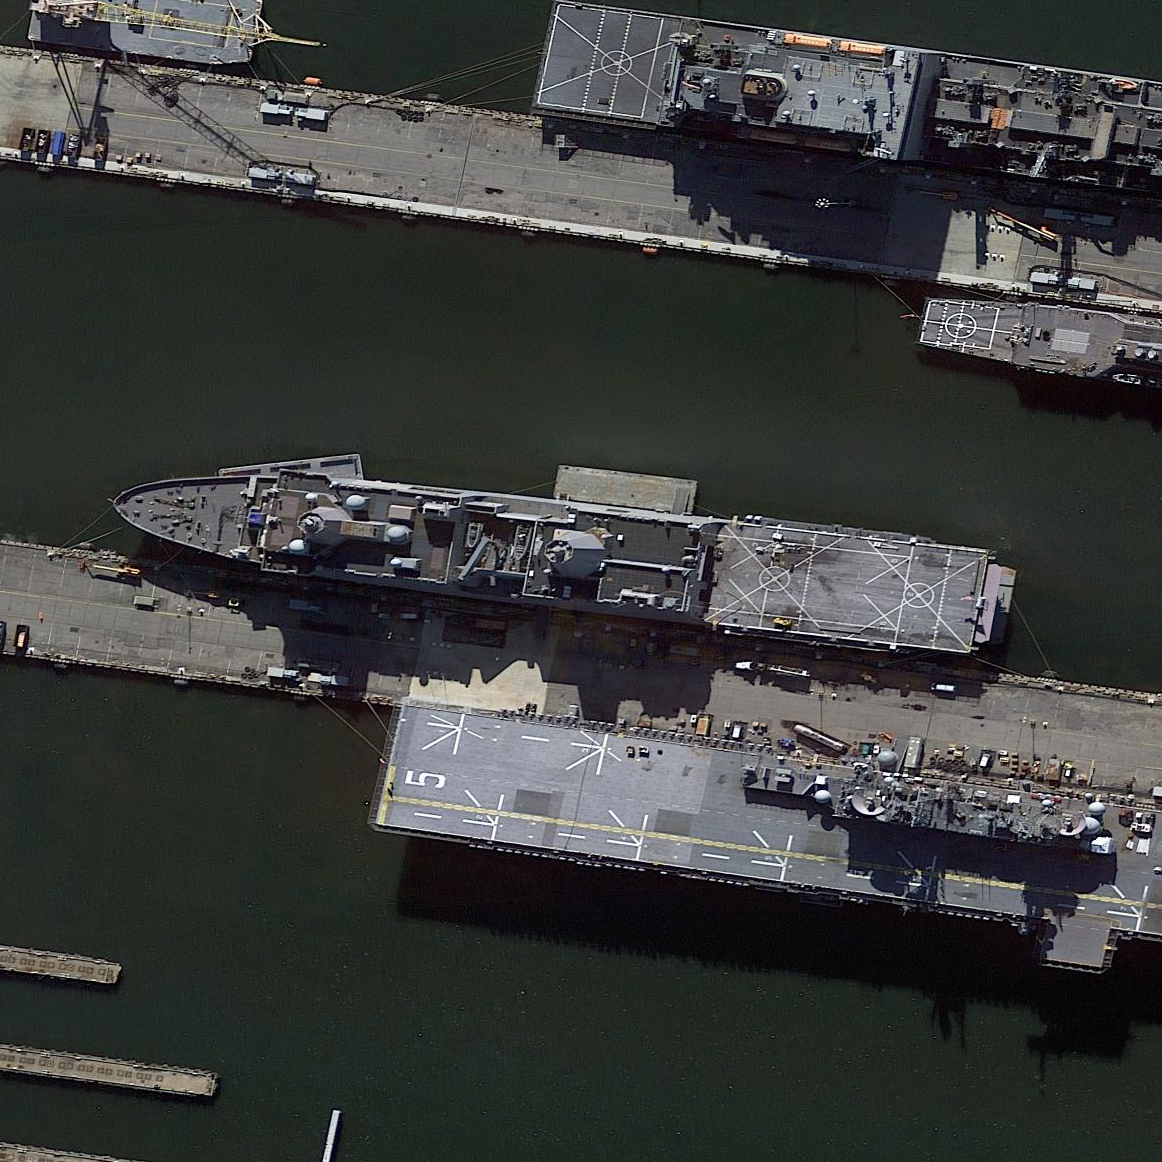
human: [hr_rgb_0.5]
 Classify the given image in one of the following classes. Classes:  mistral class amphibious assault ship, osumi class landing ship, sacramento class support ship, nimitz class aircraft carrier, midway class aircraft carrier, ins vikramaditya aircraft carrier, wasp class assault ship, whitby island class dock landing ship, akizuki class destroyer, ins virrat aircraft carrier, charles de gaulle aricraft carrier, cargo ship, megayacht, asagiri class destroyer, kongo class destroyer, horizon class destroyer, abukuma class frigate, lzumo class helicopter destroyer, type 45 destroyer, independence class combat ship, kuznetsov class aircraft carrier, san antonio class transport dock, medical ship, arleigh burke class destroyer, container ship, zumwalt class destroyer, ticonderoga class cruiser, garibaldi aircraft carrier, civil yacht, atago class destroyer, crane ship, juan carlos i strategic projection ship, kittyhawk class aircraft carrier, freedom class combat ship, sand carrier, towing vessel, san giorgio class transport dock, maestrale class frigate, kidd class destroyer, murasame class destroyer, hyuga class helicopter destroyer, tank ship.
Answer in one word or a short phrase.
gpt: San Antonio class transport dock